Question: I wrote this code
'''
var1=sqrt(0.2);
var2=sqrt(1);
var3=sqrt(5);
x=-100:1:100;
y=-100:1:100;
z=-100:1:100;
f1=(1/(var1*sqrt(2*pi)))*exp(-0.5*((x-0)/var1).^2);
f2=(1/(var2*sqrt(2*pi)))*exp(-0.5*((y-0)/var2).^2);
f3=(1/(var1*sqrt(2*pi)))*exp(-0.5*((z-0)/var3).^2);
'''
However,when I plot those, f1 and f3 results are like this. I think the top values should not be equal. Could you please give me some advice? Thank you.

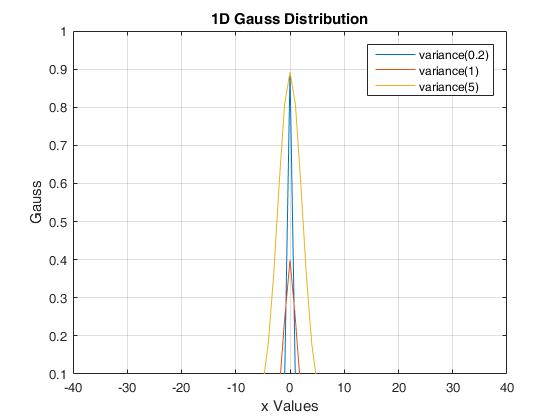
Answer: There is a typo in your formula, you used
'''
f3=(1/(var1*sqrt(2*pi)))*exp(-0.5*((z-0)/var3).^2);
'''
it should be:
'''
f3=(1/(var3*sqrt(2*pi)))*exp(-0.5*((z-0)/var3).^2);
'''
To avoid such issues, I recommend not to copy/paste code. Instead use a single implementation:
'''
npdf=@(v,x)((1/(v*sqrt(2*pi)))*exp(-0.5*((x-0)/v).^2))
f1=npdf(sqrt(.2),x)
f2=npdf(sqrt(1),x)
f3=npdf(sqrt(5),x)
'''